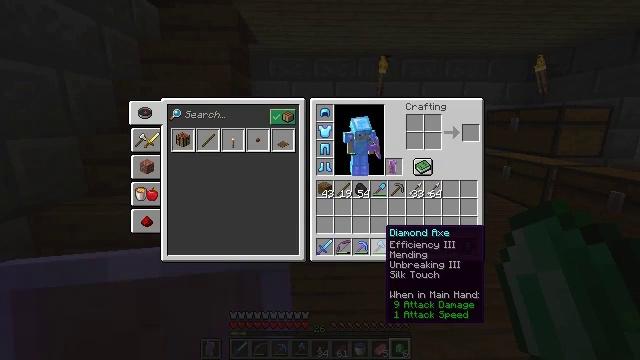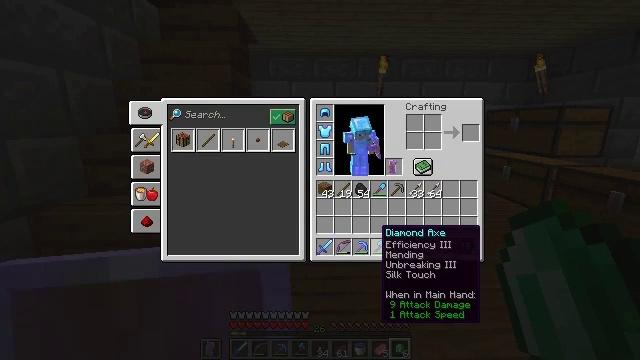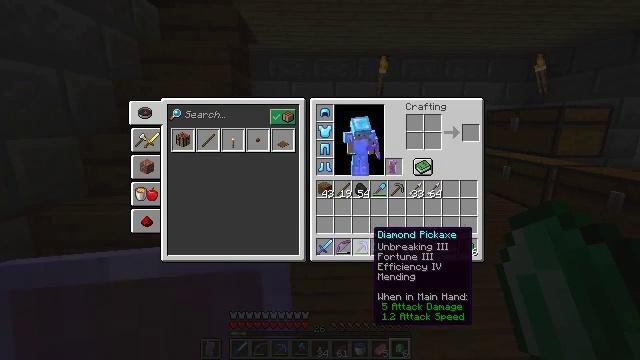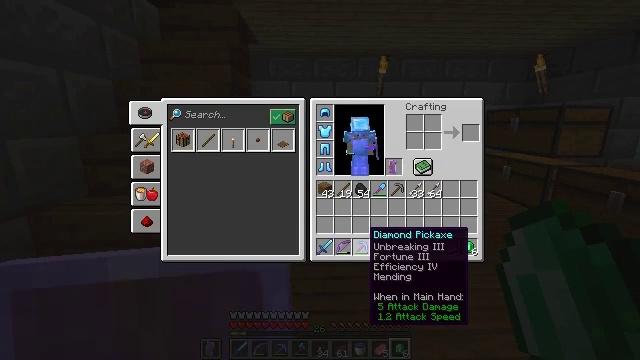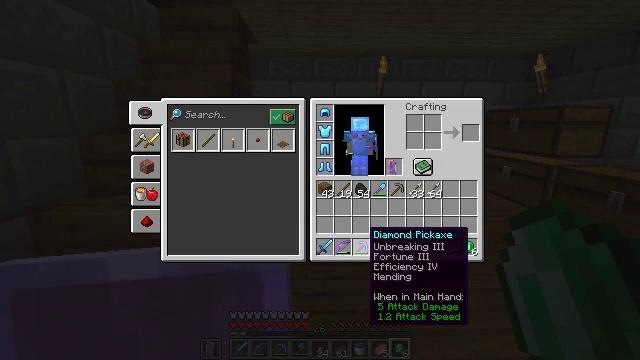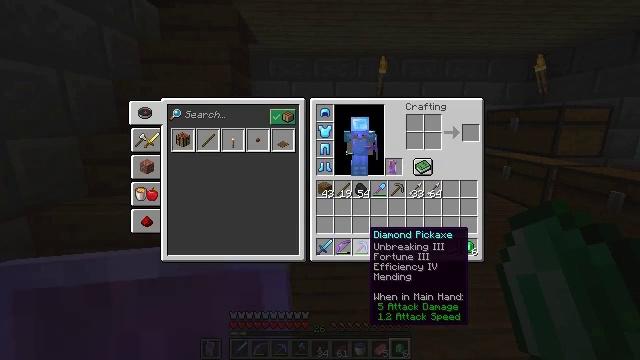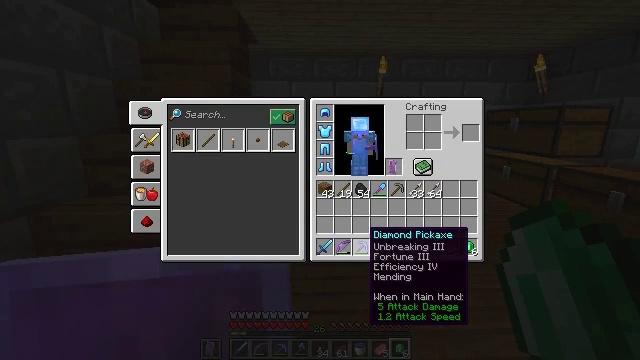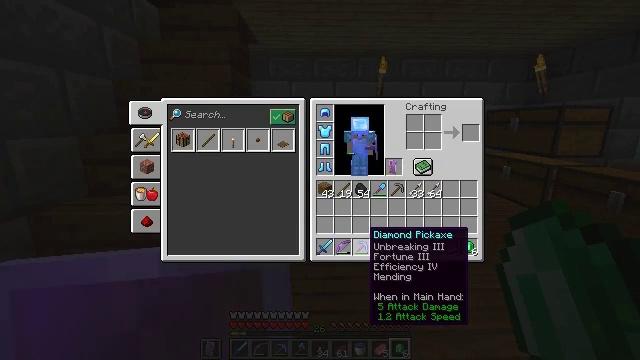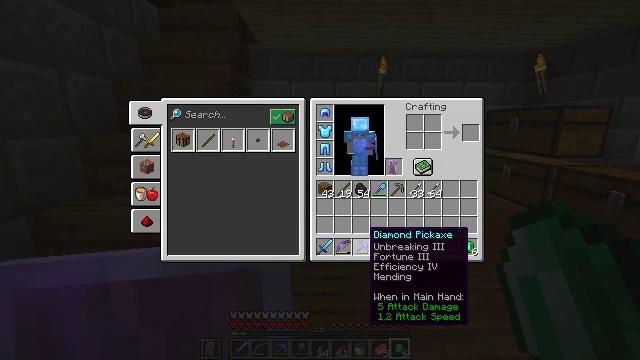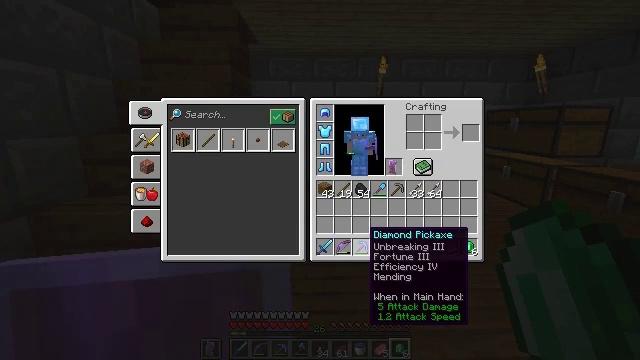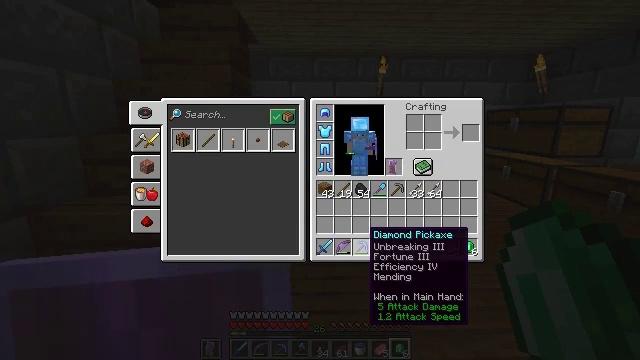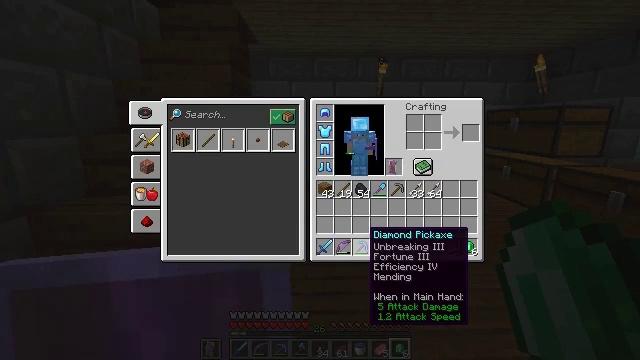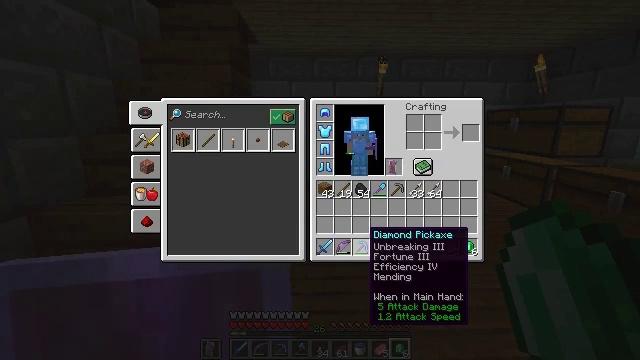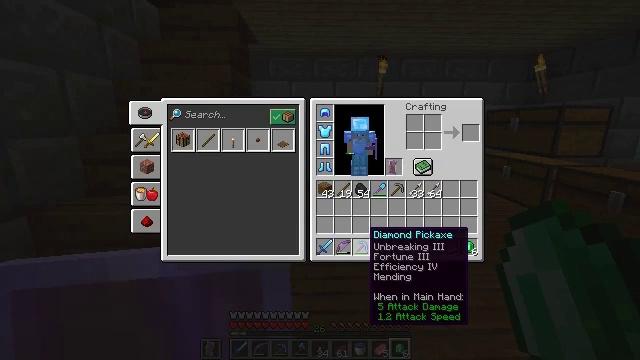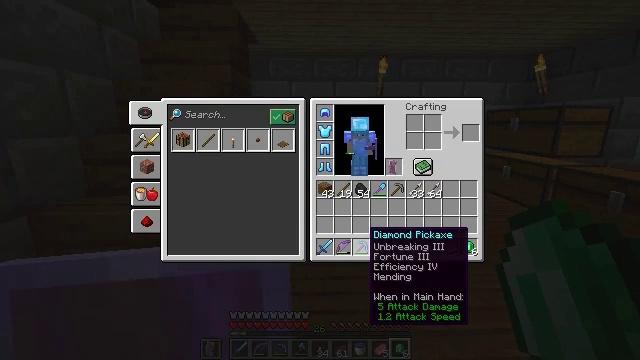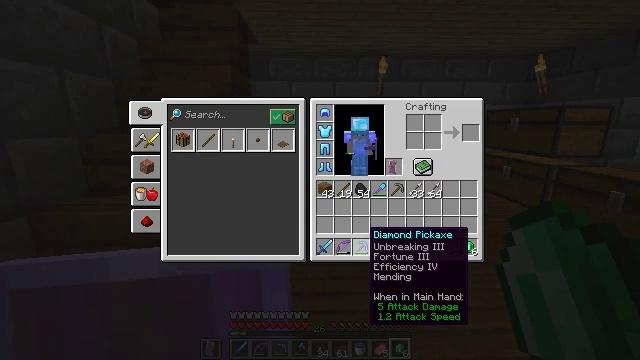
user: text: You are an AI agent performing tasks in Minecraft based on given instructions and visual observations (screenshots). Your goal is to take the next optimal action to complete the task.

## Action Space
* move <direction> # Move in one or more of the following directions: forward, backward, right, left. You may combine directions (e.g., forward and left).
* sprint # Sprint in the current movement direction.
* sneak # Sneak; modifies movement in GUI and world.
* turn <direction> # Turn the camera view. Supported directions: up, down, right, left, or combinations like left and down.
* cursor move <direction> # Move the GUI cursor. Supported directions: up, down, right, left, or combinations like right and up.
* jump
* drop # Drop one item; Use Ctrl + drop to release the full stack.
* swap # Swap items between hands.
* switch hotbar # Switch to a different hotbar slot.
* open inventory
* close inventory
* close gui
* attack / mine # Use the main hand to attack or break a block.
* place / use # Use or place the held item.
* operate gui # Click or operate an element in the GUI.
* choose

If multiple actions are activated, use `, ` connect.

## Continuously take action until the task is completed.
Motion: motion action
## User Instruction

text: Mine grass block from the ground.
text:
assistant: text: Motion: no_op
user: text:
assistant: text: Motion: cursor move left
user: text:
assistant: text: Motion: no_op
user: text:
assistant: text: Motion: no_op
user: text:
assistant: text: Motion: no_op
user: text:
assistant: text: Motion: no_op
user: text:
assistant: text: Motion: no_op
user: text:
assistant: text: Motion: no_op
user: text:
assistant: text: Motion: no_op
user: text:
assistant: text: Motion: no_op
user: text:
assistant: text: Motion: no_op
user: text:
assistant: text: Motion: no_op
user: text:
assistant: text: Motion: no_op
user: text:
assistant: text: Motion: no_op
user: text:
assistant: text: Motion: no_op
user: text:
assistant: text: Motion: no_op
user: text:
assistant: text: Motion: no_op
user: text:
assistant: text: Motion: no_op
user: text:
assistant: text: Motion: no_op
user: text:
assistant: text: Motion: no_op
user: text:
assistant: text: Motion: no_op
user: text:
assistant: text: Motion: no_op
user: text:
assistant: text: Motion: no_op
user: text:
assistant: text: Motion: no_op
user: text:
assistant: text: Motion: no_op
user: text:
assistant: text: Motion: no_op
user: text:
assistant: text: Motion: no_op
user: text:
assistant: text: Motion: no_op
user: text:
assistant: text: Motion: no_op
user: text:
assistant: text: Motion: no_op